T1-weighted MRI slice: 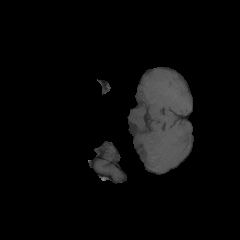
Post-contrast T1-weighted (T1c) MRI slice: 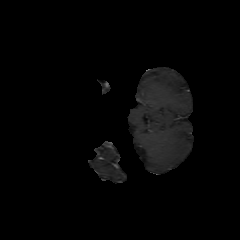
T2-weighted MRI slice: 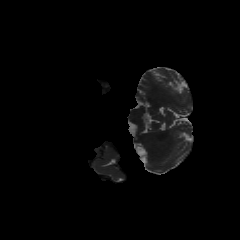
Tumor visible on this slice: no